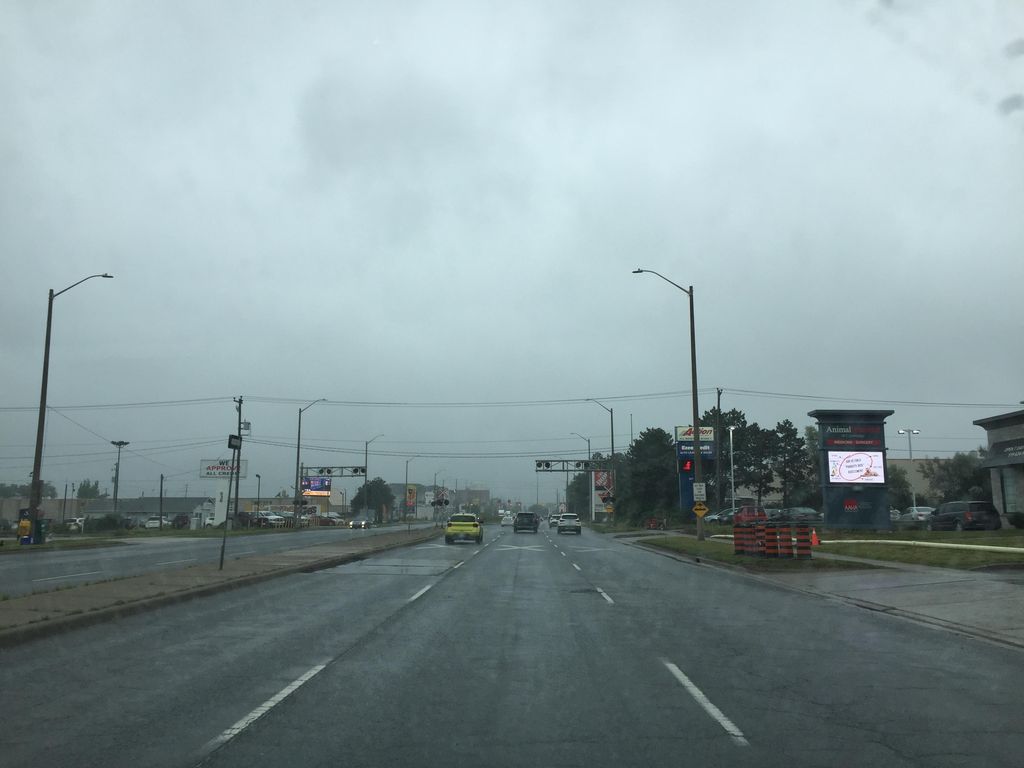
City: kitchener-waterloo